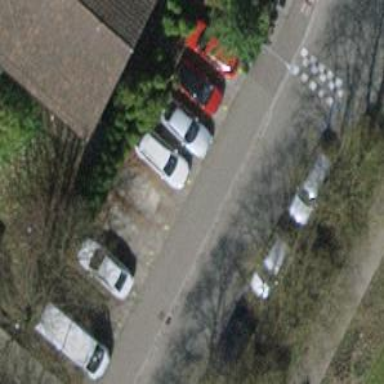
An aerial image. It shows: Car-sharing service available at this location.